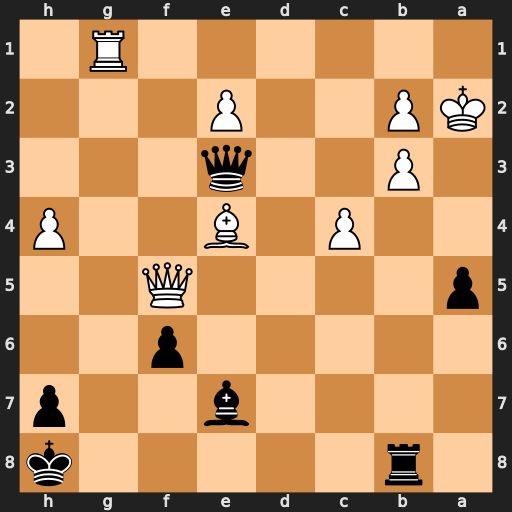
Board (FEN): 1r5k/4b2p/5p2/p4Q2/2P1B2P/1P2q3/KP2P3/6R1
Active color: b
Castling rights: -
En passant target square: -
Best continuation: Qxb3+ Ka1 Qxb2#